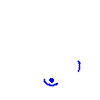
Particle: electron